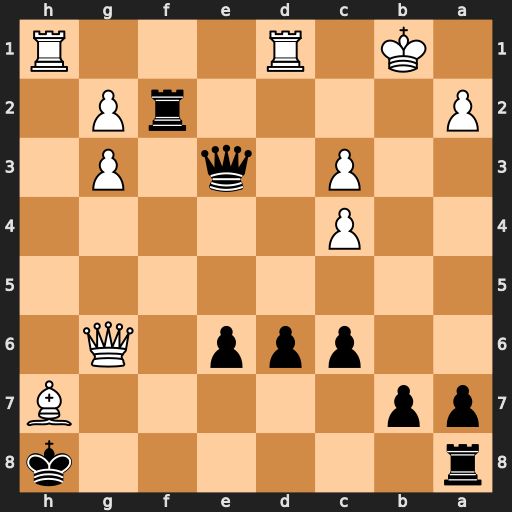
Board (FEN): r6k/pp5B/2ppp1Q1/8/2P5/2P1q1P1/P4rP1/1K1R3R
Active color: b
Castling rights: -
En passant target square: -
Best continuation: Qb6+ Ka1 Qb2#